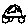
Label: car